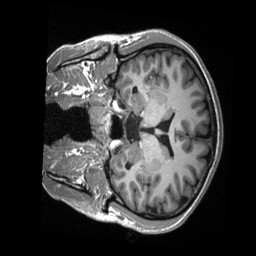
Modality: T1w
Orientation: coronal
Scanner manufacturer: siemens
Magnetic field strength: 3 T
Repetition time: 2.3 s
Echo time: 0.00232 s